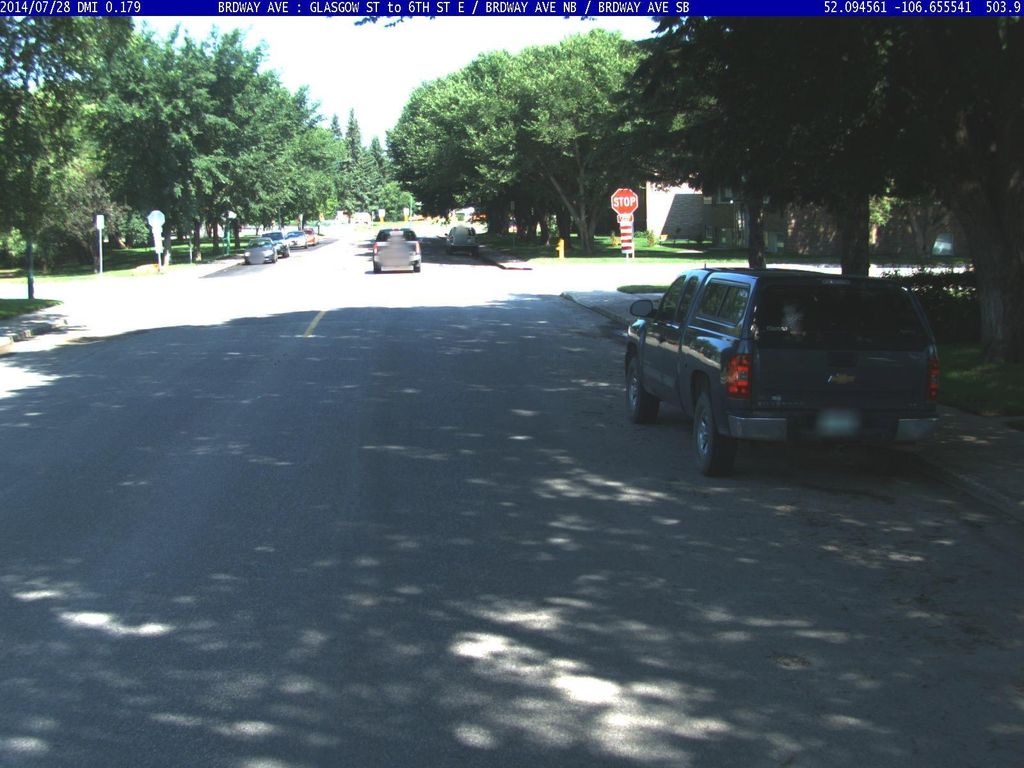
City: saskatoon